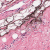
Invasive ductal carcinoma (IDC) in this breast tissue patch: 0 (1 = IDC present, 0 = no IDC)